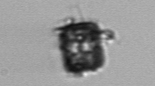
Label: Thalassiosira